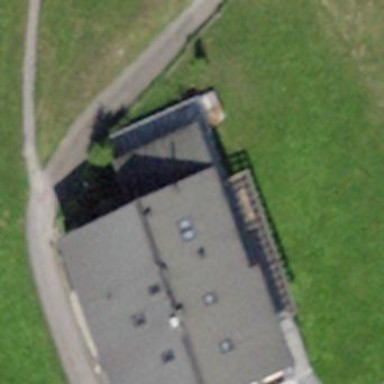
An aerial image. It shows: Residential building serving as guest house.